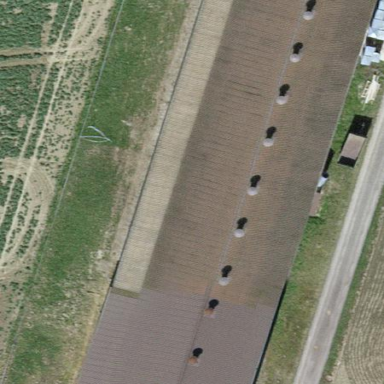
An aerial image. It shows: Gabled roof on farm auxiliary building.